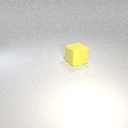
large yellow rubber cube